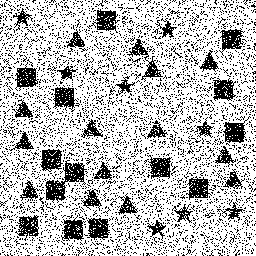
Squares: 14
Triangles: 14
Stars: 8
Total shapes: 36